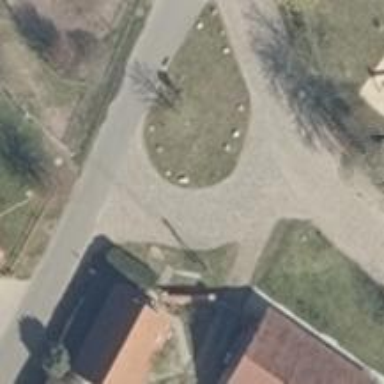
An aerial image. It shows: Residential road without sidewalk.